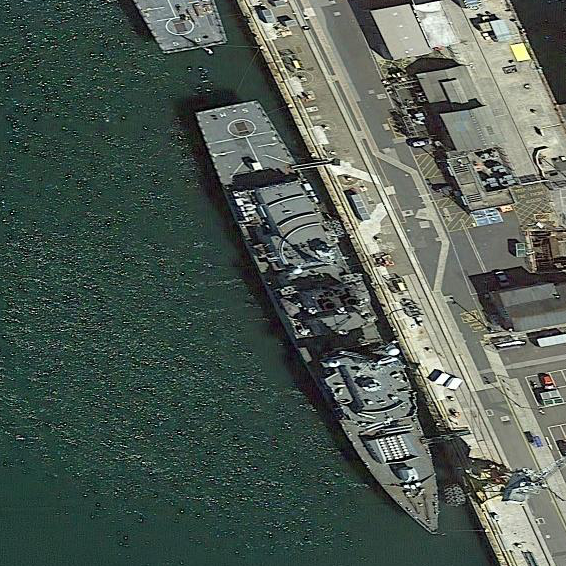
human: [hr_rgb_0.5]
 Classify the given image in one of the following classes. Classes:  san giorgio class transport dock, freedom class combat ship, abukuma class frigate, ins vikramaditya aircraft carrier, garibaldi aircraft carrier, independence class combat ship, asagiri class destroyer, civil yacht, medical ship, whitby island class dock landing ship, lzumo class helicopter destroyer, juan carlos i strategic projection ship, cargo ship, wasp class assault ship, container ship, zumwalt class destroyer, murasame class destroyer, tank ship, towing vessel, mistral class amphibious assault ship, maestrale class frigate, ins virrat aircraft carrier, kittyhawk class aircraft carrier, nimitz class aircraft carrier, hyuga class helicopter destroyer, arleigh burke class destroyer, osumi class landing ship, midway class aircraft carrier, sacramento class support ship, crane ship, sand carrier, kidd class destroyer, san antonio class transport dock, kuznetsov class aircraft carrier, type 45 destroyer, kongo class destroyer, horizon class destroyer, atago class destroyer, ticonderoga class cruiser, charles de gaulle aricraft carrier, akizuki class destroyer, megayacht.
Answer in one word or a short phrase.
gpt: Type 45 destroyer